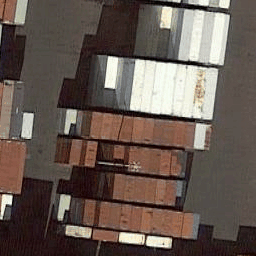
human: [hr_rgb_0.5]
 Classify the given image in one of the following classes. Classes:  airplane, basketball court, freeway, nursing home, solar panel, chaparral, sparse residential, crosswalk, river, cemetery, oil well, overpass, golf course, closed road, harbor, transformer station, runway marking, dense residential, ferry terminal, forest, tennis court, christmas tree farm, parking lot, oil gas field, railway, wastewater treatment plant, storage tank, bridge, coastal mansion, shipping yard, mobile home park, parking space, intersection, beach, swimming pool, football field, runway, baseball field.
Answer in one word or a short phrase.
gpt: shipping yard